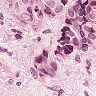
Metastatic tissue present: yes